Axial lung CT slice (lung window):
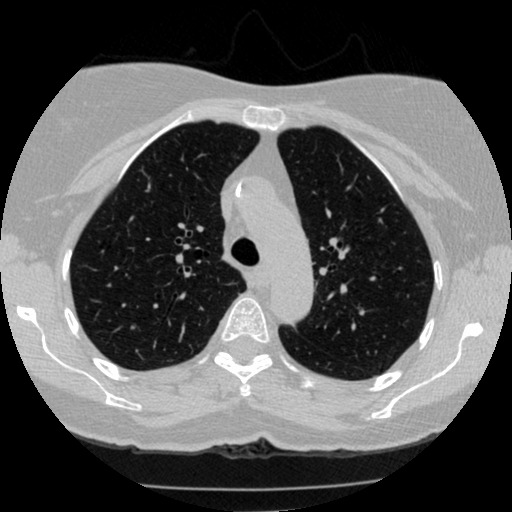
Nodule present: no